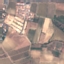
Land use / land cover: PermanentCrop